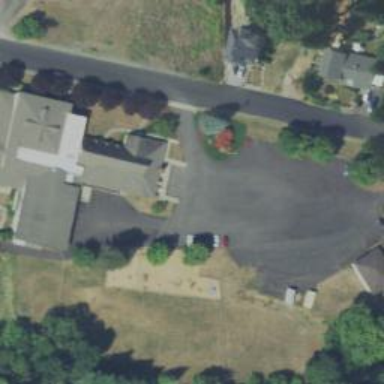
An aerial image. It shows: Kindergarten.